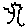
Label: tree